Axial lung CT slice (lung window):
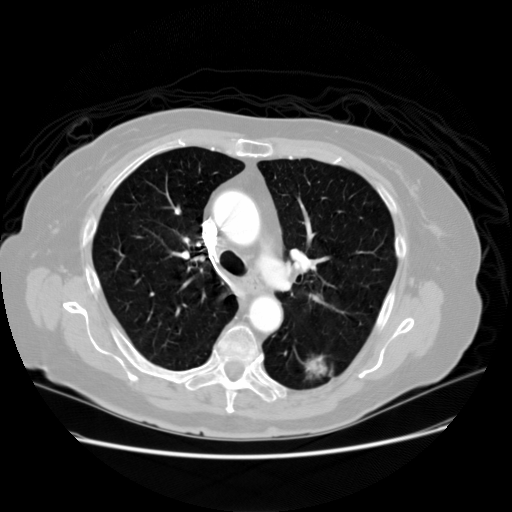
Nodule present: yes
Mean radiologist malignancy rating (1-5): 4.75